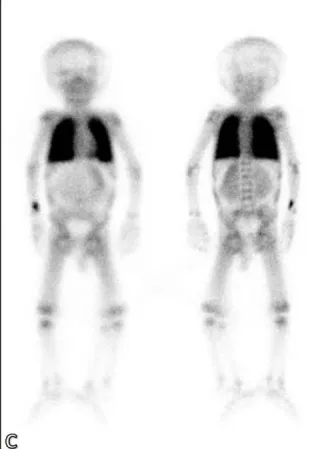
Blood pool. Images showed increased tracer uptake in both lungs.
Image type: radiology (pet)